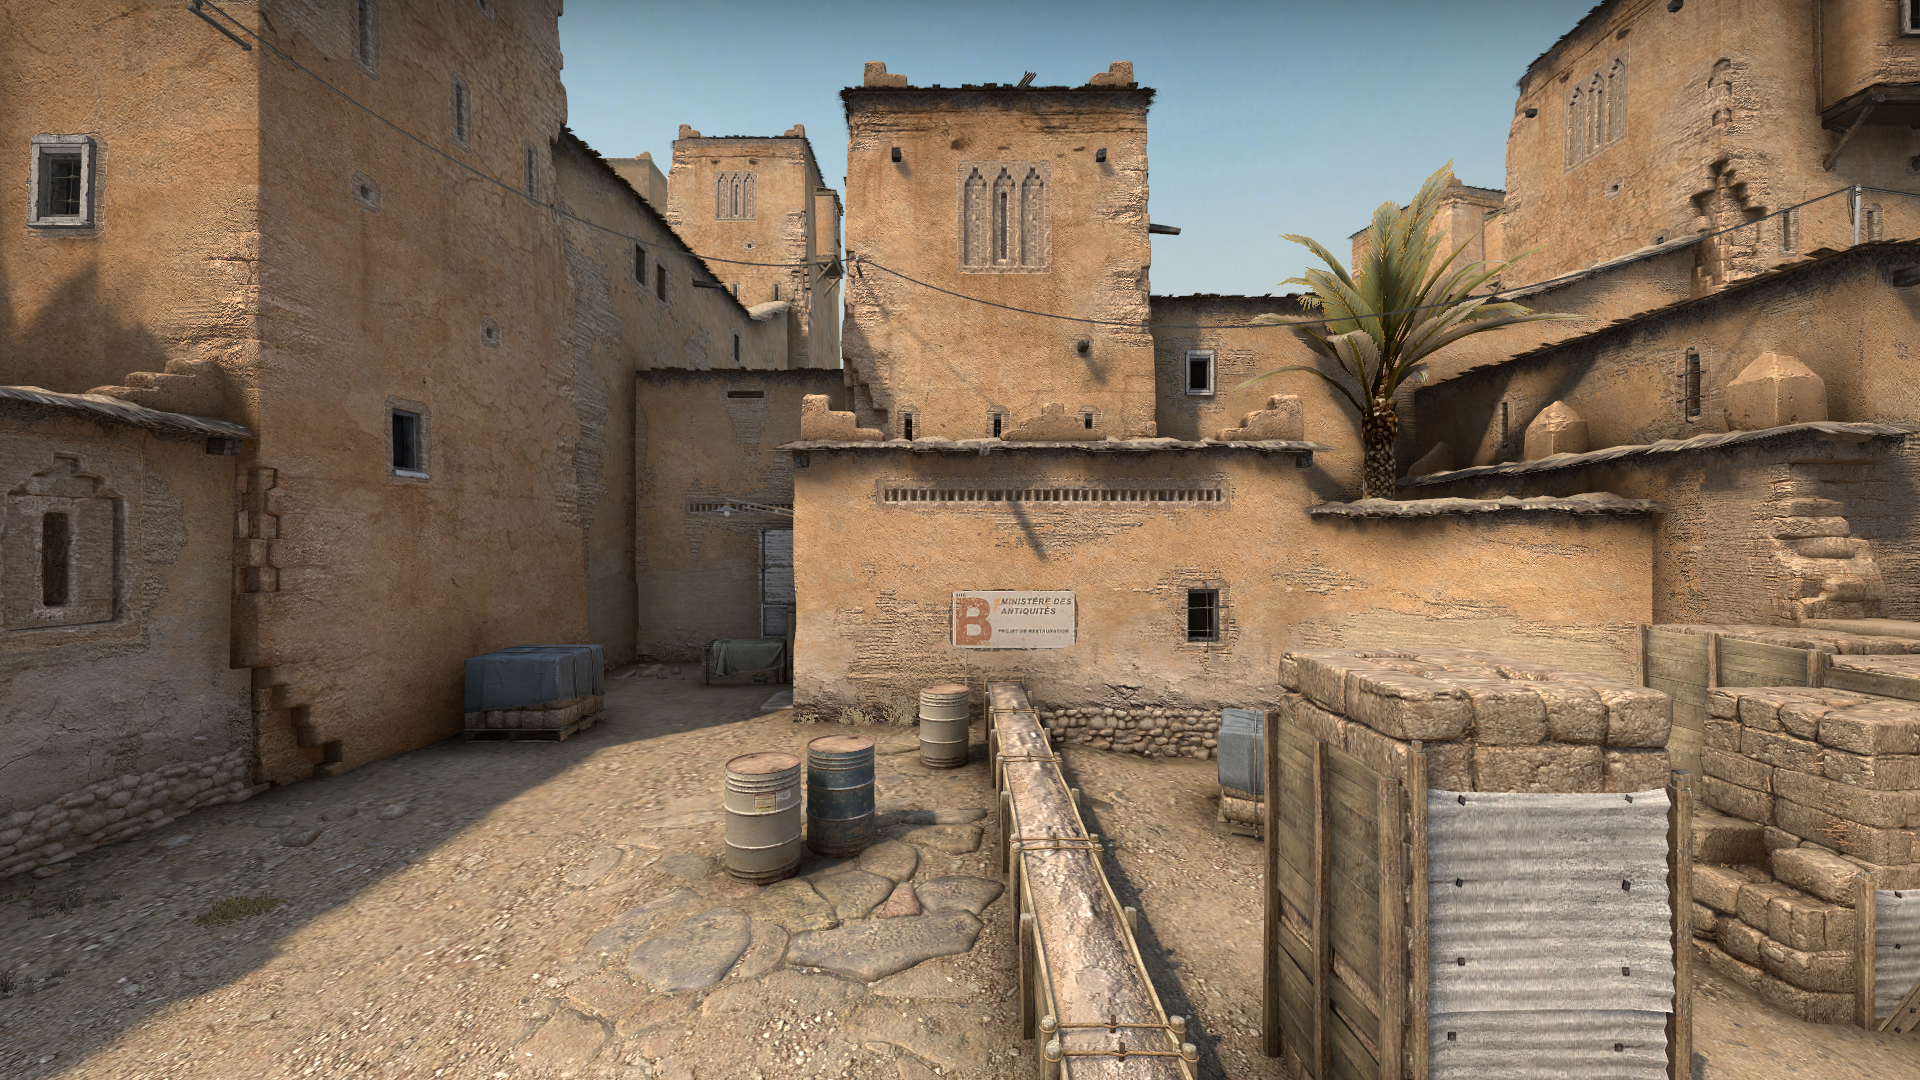
Map: de_dust2